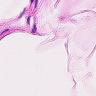
Metastatic tissue present: no